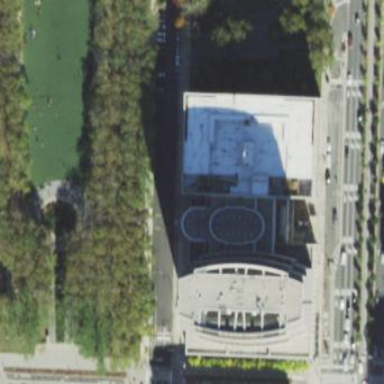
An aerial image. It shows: Public courthouse building.